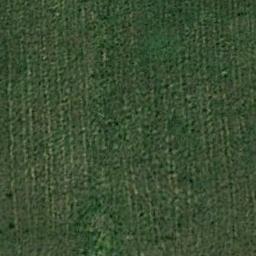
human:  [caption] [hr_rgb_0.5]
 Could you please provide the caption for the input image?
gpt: A large strip of lush green grass .

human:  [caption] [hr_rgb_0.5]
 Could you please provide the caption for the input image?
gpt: This meadow has dense grasses and a vertical striped texture .

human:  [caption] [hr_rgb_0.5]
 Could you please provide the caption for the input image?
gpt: There are some thin lines in the meadow .

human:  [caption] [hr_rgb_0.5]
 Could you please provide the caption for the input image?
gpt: The entire image is dominated by grass .

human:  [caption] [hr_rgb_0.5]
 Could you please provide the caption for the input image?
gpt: A dense green meadow with stripes .